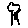
Label: tree